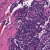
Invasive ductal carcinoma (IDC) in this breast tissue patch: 0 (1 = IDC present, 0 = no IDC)